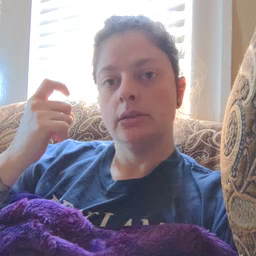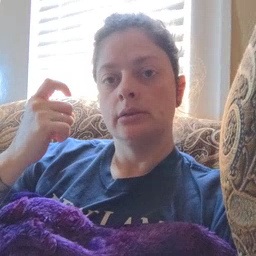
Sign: hen